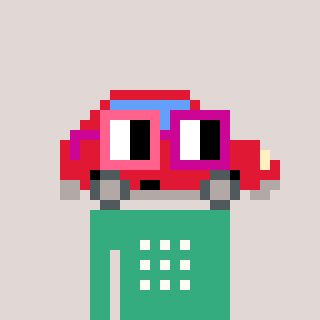
a pixel art character with square pink and red glasses, a car-shaped head and a teal-colored body on a warm background